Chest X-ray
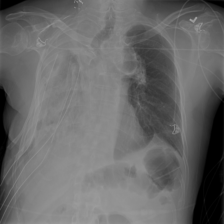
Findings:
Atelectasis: positive
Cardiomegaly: negative
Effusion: negative
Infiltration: negative
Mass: negative
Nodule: negative
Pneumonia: negative
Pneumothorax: negative
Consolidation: negative
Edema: negative
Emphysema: negative
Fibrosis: negative
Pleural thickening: positive
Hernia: negative